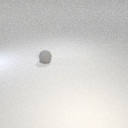
small gray rubber sphere